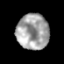
Tissue: prostate
Cell type: T cells
Senescence score: 0.3446
Nuclear area (px): 1127
Mean DAPI intensity: 162.779